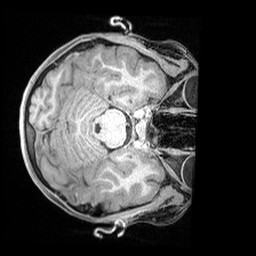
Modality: T1w
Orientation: axial
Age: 9
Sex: female
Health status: ill
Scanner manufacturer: siemens
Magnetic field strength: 3 T
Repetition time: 1.6 s
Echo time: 0.00179 s